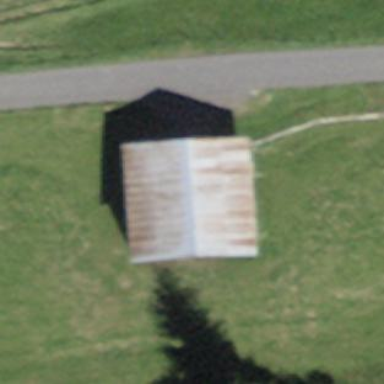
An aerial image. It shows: Barn.